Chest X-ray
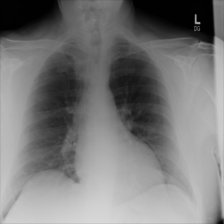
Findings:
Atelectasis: negative
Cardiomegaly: negative
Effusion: negative
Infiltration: negative
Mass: negative
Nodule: negative
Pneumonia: negative
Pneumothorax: negative
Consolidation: negative
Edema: negative
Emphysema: negative
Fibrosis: negative
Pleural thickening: negative
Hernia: negative